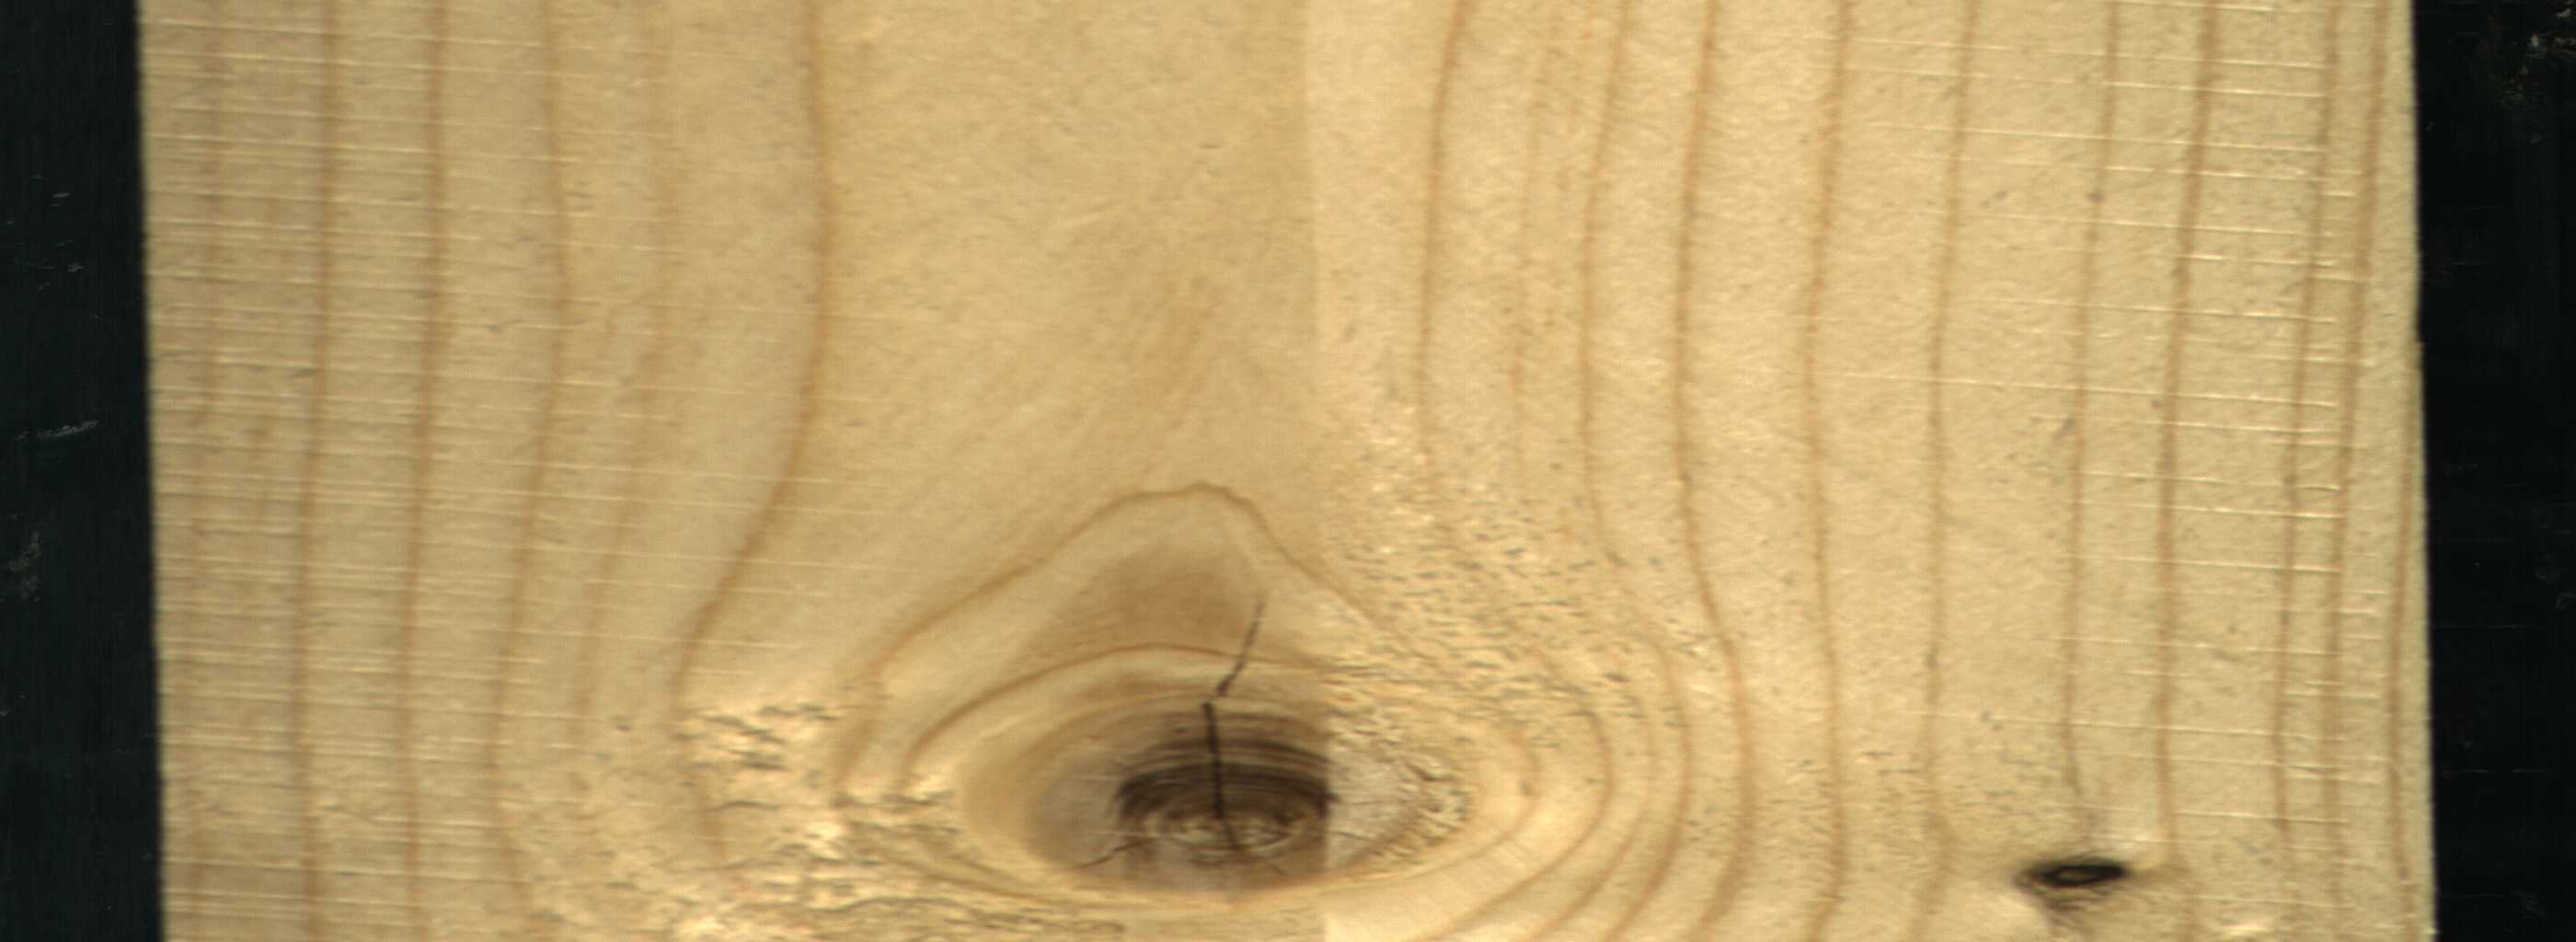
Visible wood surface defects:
Crack
knot_with_crack
Dead_Knot